Field crop: maize
Growth stage: 2
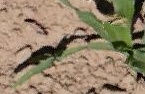
Species: maize